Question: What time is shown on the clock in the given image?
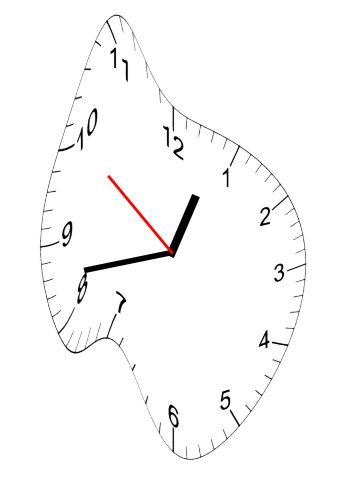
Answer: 12:42:51